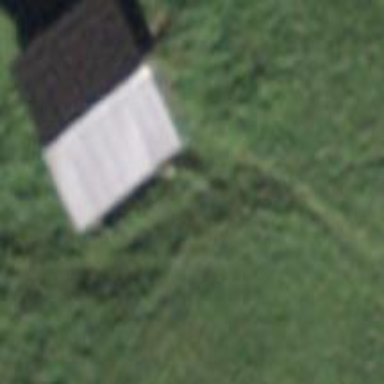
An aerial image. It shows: Rural barn.